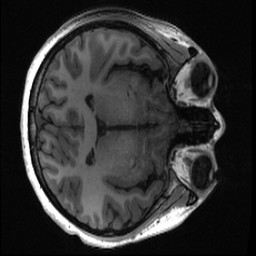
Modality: T1w
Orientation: axial
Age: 22
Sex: female